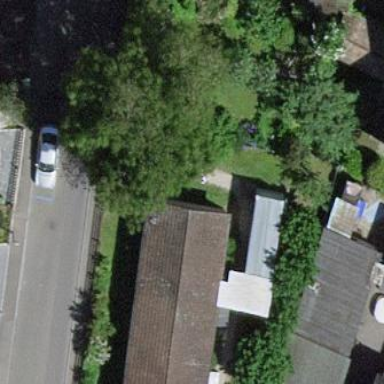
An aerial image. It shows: Simple house.